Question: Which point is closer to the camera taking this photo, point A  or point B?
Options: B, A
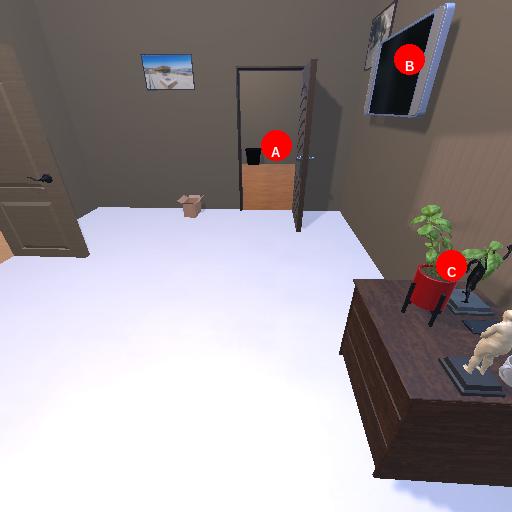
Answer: B